Question: I'm developing a small chat application between client and server.
I would like to get notified when a message received and the chat window is minimized (like in live messenger)

here's the method that I append the received message onto.
'''
public void AppendChat(string msg)
{
if (InvokeRequired)
{
this.Invoke(new Action<string>(AppendChat), new object[] { msg });
return;
}
txtChat.AppendText(GetTime() + msg + Environment.NewLine + Environment.NewLine);
if (this.WindowState == FormWindowState.Minimized)
{
//... what should I write in here?
}
}
'''
sorry for my bad English. I hope I wrote the right words for the questions.
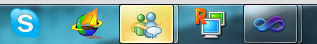
Answer: '''
[DllImport("user32.dll")]
private static extern bool FlashWindowEx(ref FLASHWINFO pwfi);
'''
Use the user32 method to flash the window.
You can read more about the method and it's parametrs <URL>.
It has a complete code and examples for how to use it.